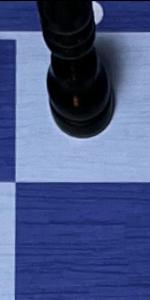
Label: Empty